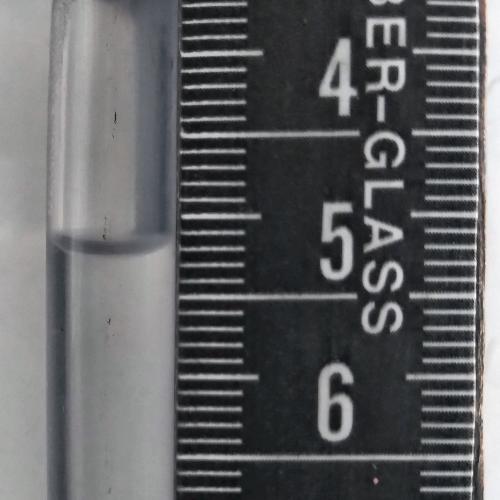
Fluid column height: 5.2 cm